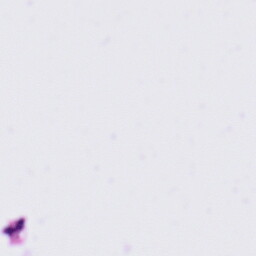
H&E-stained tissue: Tonsil